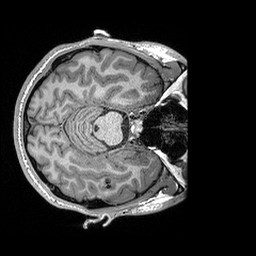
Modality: T1w
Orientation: axial
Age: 21
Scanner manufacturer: siemens
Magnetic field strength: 3 T
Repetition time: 2.3 s
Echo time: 0.00296 s